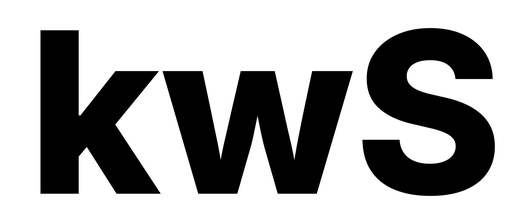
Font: Inter_ExtraBold